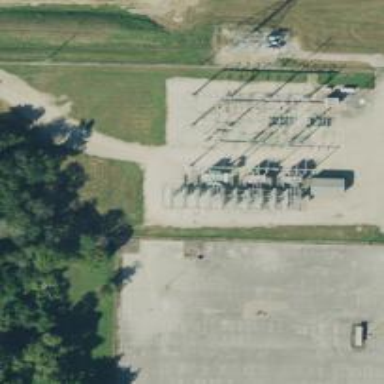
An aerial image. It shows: Switch for power supply.